Question: I have recently upgraded my SharePoint 2010 solution to SharePoint 2013 and in the same process upgraded the solution as well to Visual-Studio 2012.
One of the things I have observed is that I don't have the "deploy" option at each SharePoint project level. On digging a bit further I have noticed that the "deloy" option is available to all projects under solution but not for projects under any folder.
e.g. I have attached the image showing the solution structure containing two projects. As seen the "deploy" option is not available for the project under the folder.

Is this a bug or is there something setting in VS to make this work?
-Sharath
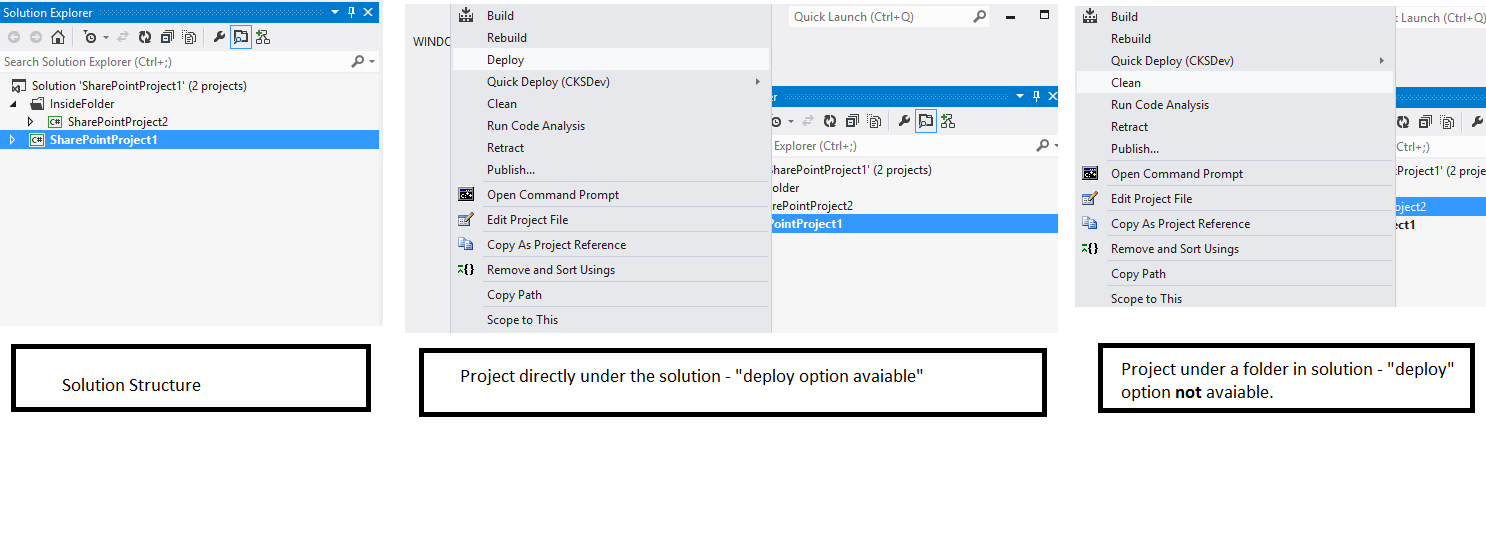
Answer: It's the very definition of a bug.
See also <URL>
Update 2 - and still no fix.
Edit: Fun fact. If you select two or more projects - the deploy option re-appears -.-